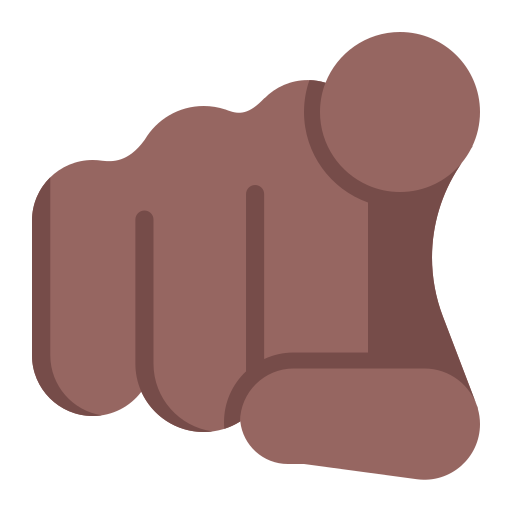
index pointing at the viewer flat  dark